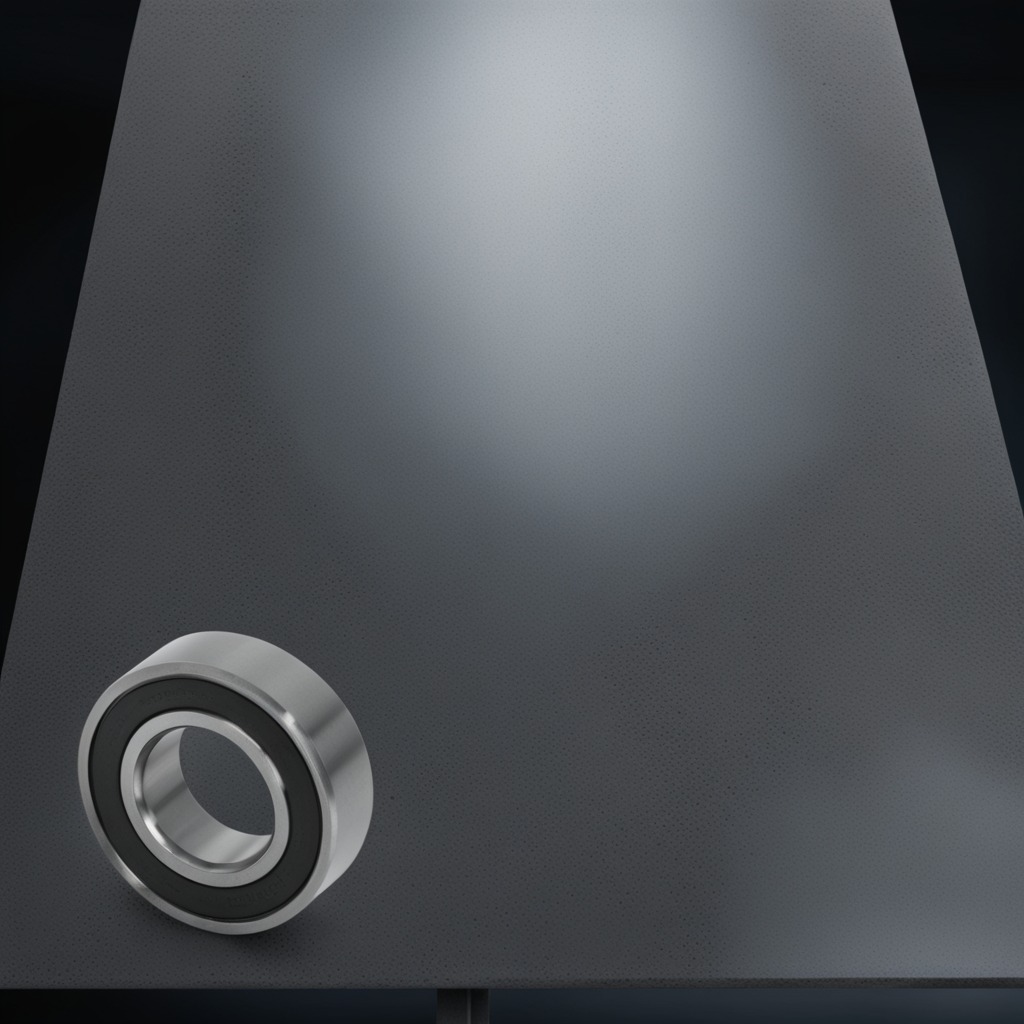
A metal ball bearing is lying on a clean granite table inside a workshop at night dim ambient light soft shadows worn but